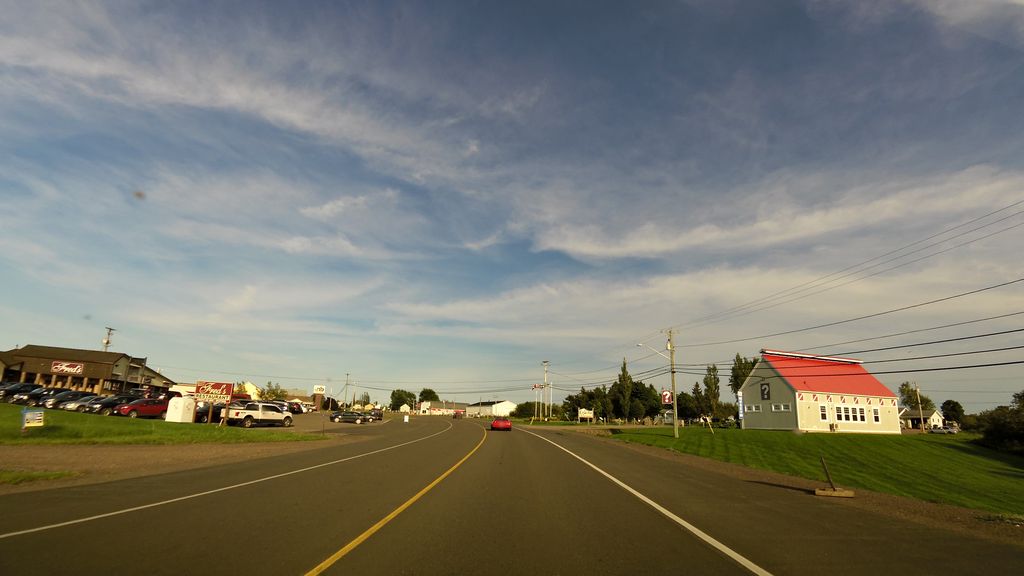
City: charlottetown